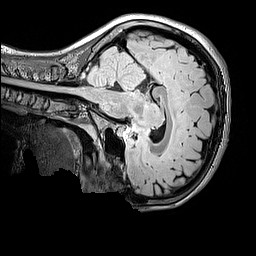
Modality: FLAIR
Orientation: sagittal
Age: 13
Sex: male
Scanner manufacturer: siemens
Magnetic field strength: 3 T
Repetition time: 5 s
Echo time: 0.388 s